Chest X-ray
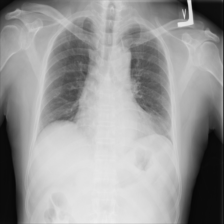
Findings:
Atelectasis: negative
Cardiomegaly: negative
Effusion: negative
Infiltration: negative
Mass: negative
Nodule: negative
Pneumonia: negative
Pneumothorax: negative
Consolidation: negative
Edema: negative
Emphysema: negative
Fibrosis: negative
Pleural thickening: negative
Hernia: negative